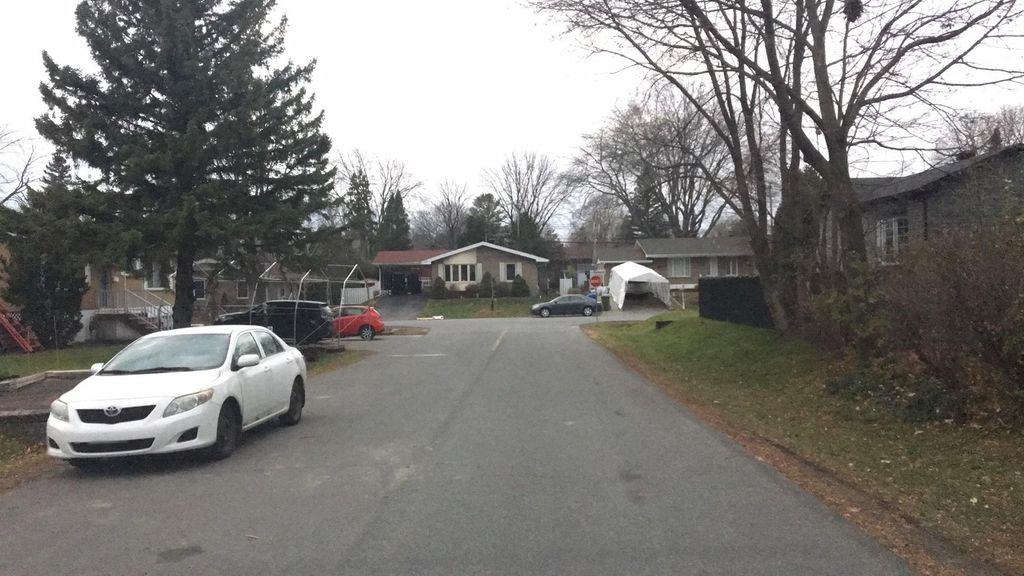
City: montreal